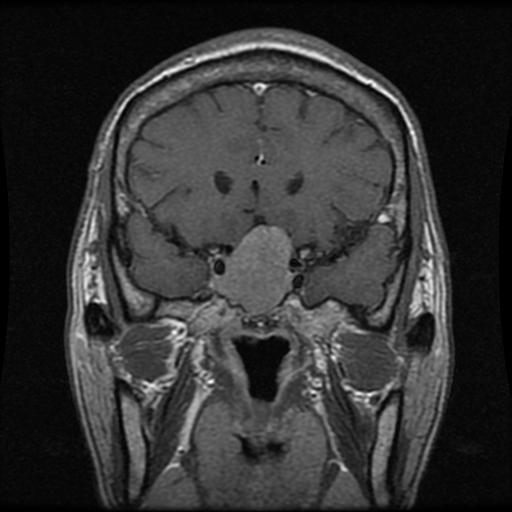
Label: pituitary